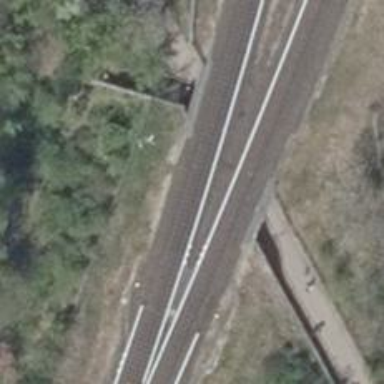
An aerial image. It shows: Bridge used by the electrified light rail system.